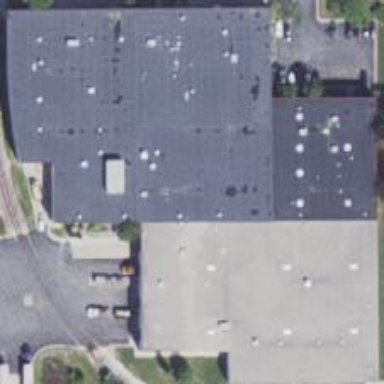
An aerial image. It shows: Industrial building.